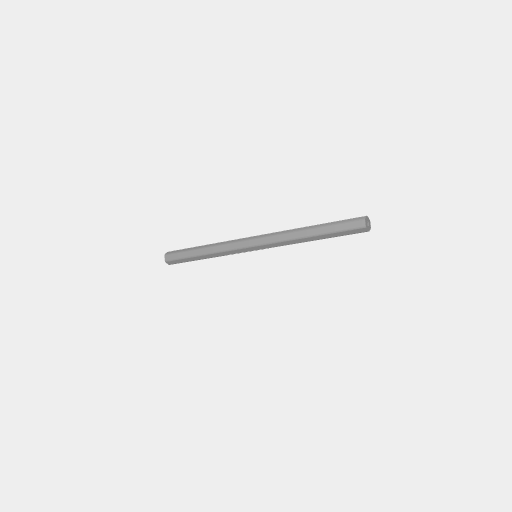
Part: Shaft12ROD192